Interaction volume radius: 5 \u00c5
Interaction volume height: 20 \u00c5
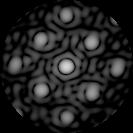
Disorder parameter: 0.2277